Interaction volume radius: 10 \u00c5
Interaction volume height: 20 \u00c5
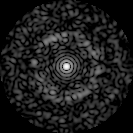
Disorder parameter: 0.8449